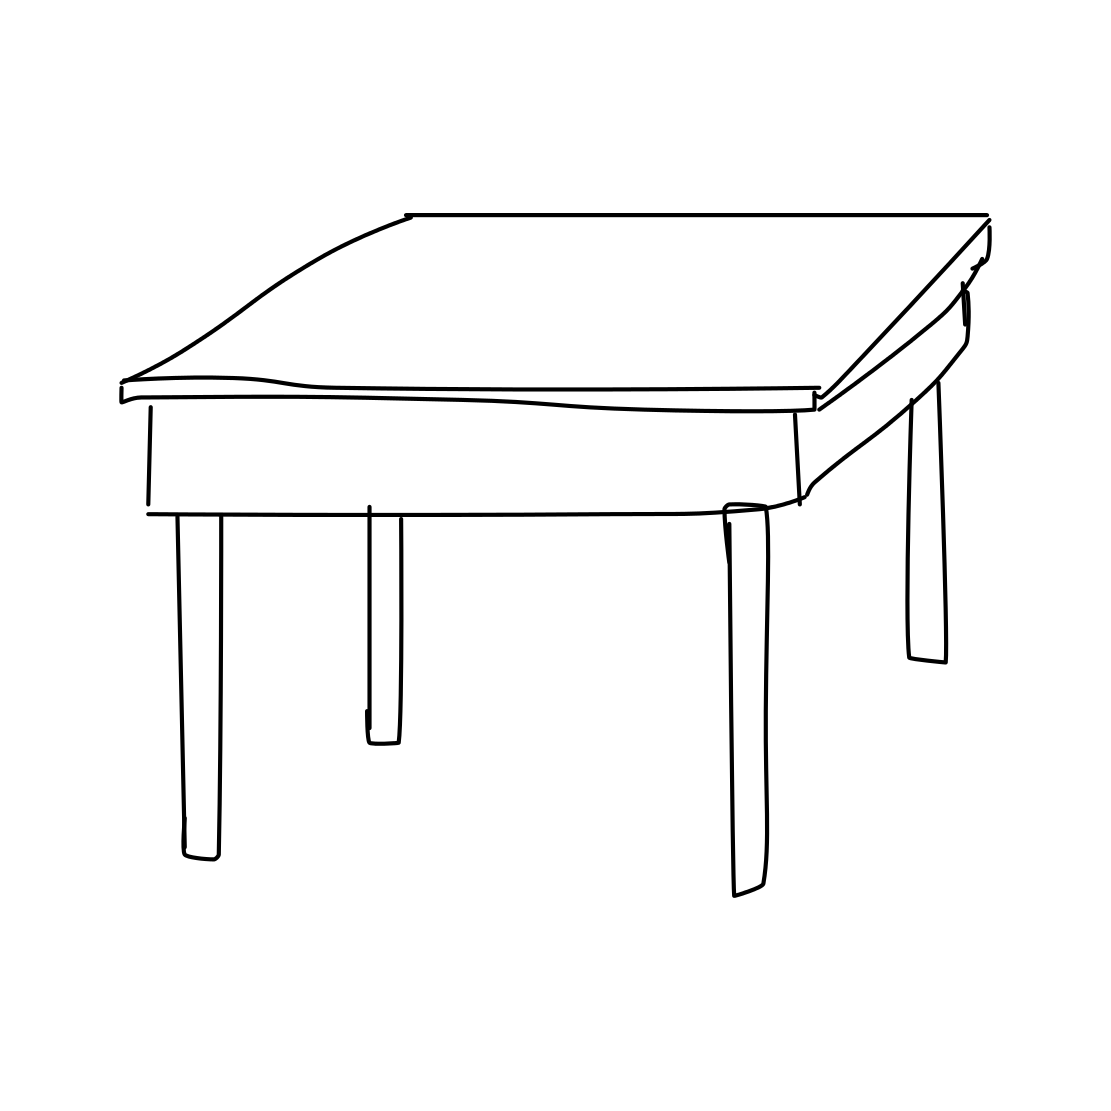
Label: table